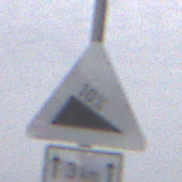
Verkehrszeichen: Gefaelle10
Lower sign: LaengeEinerStrecke2
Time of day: Midday
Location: Outdoor (Suburban)
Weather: Overcast
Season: NotSpecified
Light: Natural